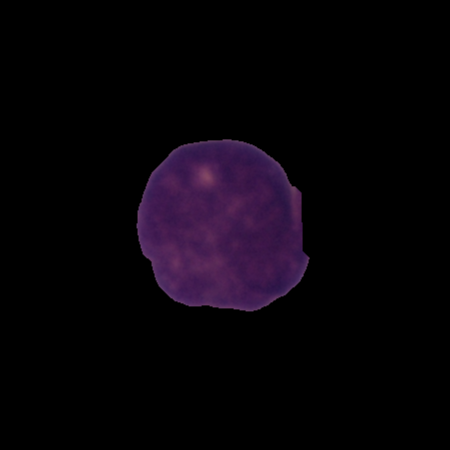
Label: cancer